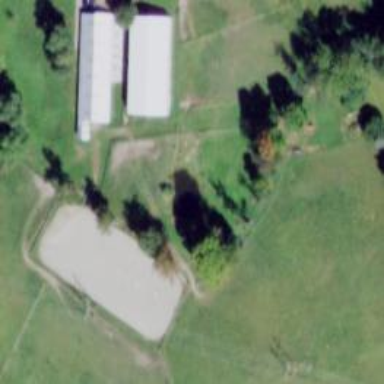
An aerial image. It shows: Equestrian pitch used for leisure and sports activities.